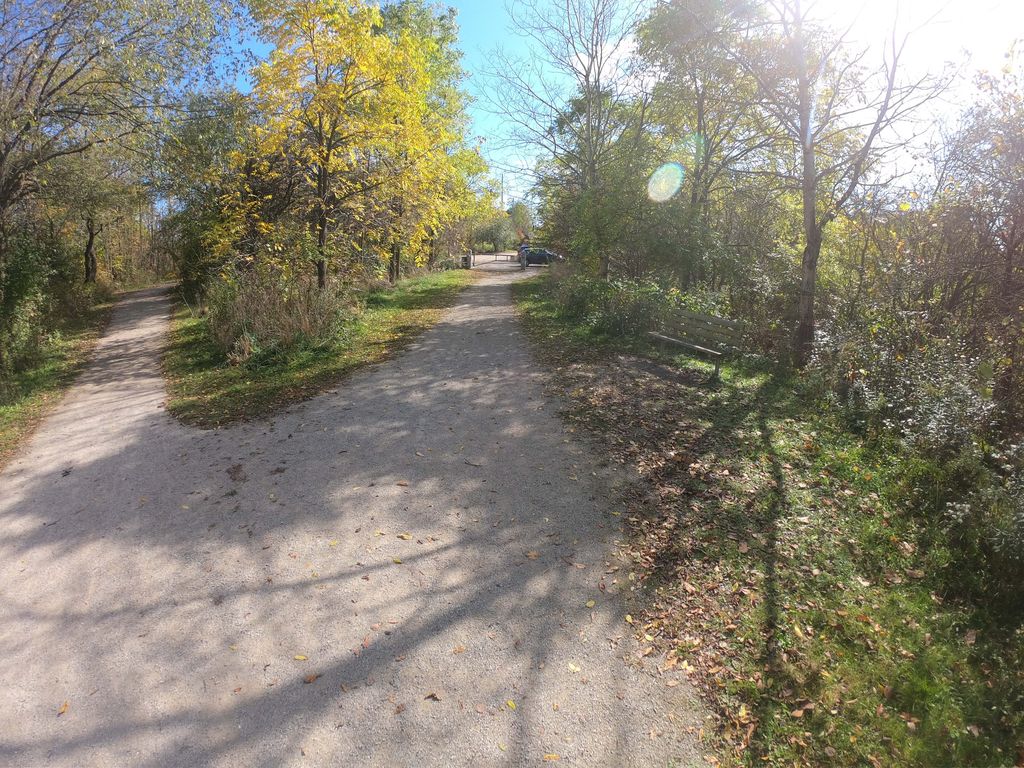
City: kitchener-waterloo